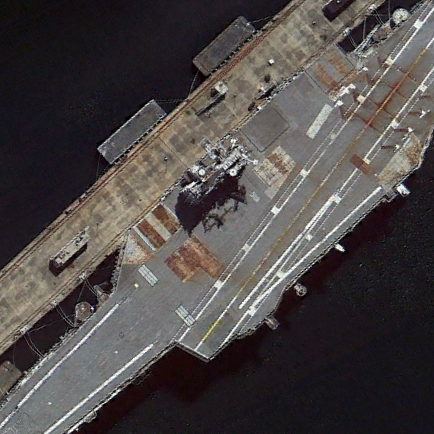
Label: aircraft_carrier